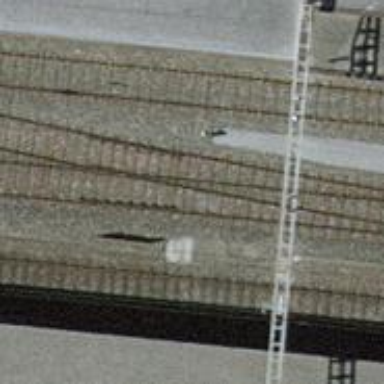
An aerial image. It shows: Rail siding with electrified tracks using contact line.